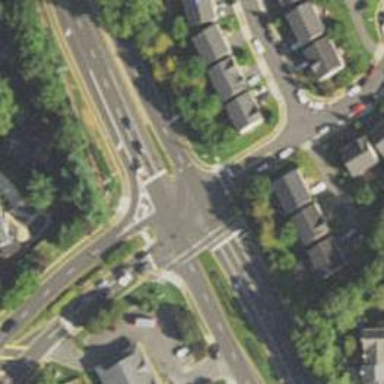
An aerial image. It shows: Marked crossing on footway.